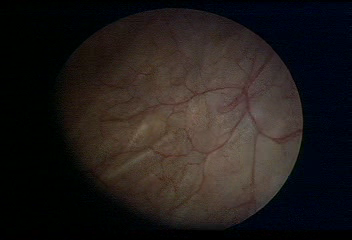
Modality: WLC
Class: Normal mucosa
Bladder cancer association: No